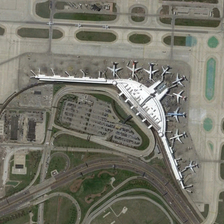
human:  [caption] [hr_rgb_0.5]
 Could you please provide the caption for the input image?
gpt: some planes are parked near an airport with parking lot .

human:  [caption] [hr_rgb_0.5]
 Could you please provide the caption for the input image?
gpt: some planes are parked near an airport with parking lot .

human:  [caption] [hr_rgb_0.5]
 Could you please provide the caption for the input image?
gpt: several buildings and green trees are around a piece of bareland .

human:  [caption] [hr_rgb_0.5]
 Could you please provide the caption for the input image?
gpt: several buildings and green trees are around a piece of bareland .

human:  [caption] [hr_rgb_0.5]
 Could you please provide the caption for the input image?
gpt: several buildings and green trees are around a piece of bareland .